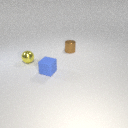
small yellow metal sphere to the left of small blue rubber cube